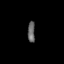
Tissue: skin
Cell type: Epithelial cells
Senescence score: 0.2307
Nuclear area (px): 150
Mean DAPI intensity: 100